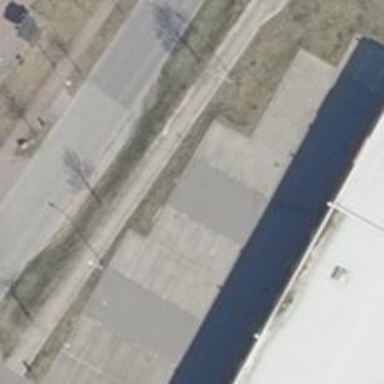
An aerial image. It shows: Road serving as parking aisle.